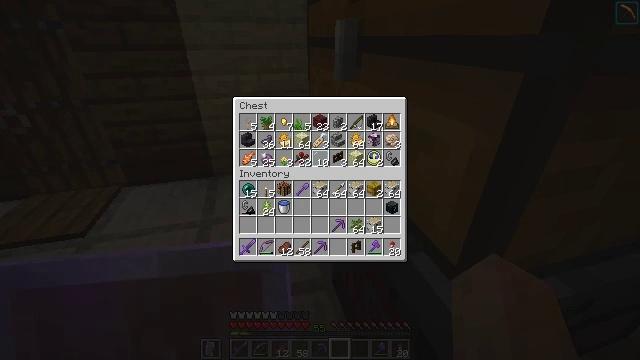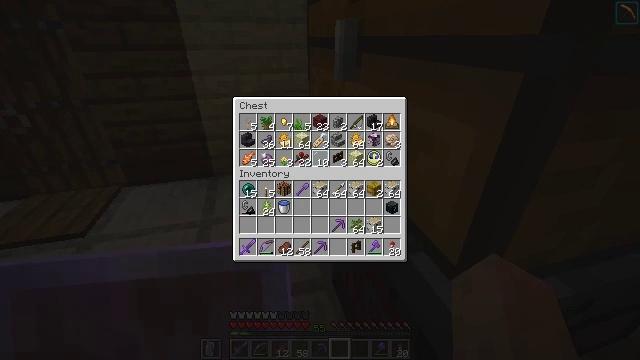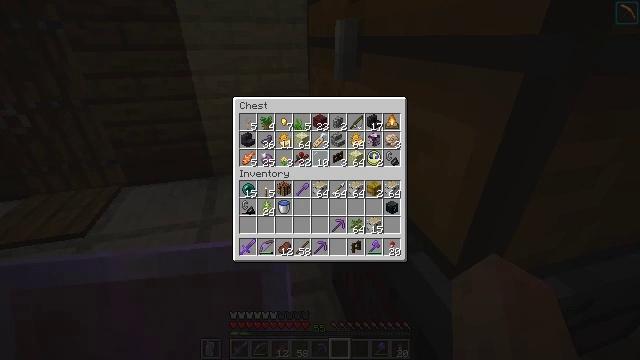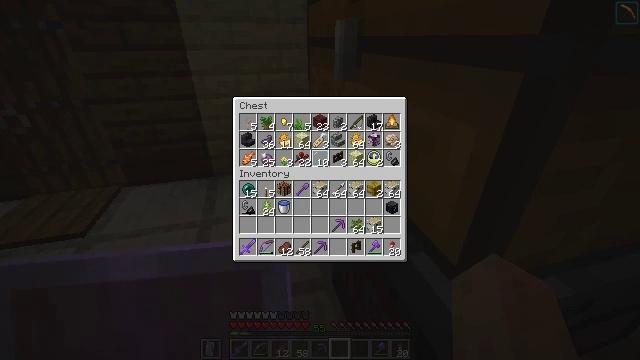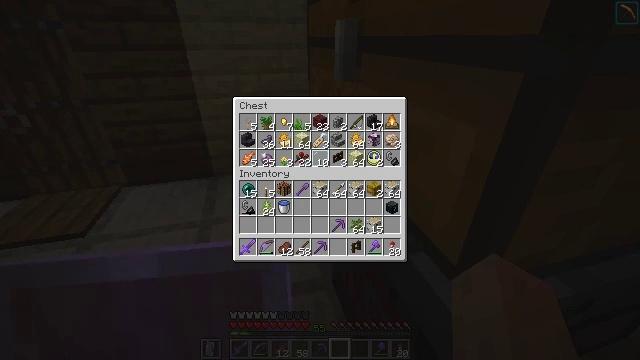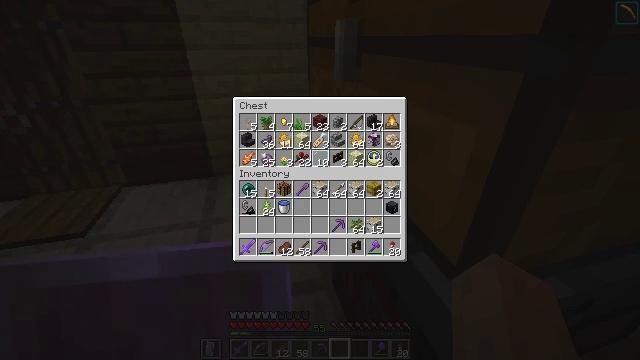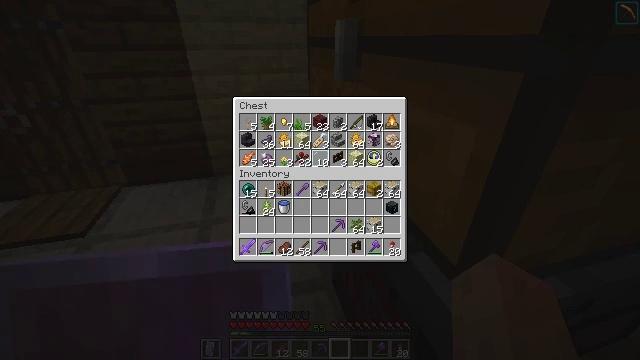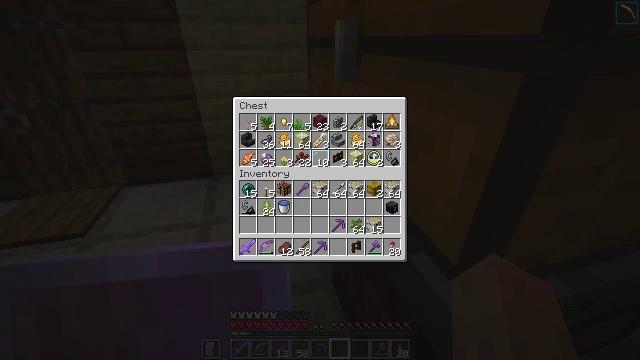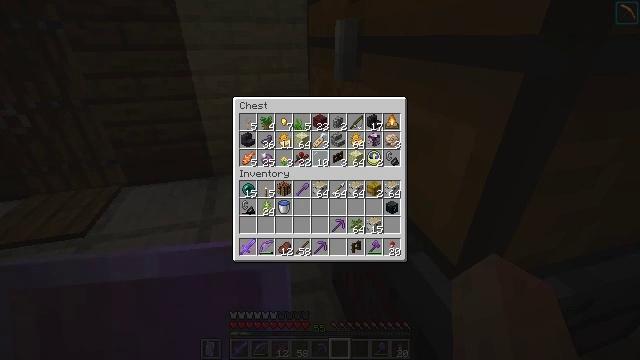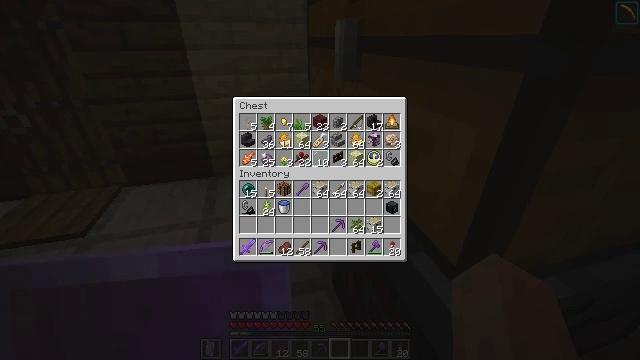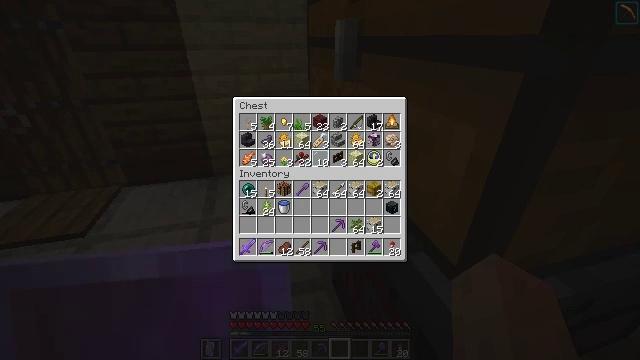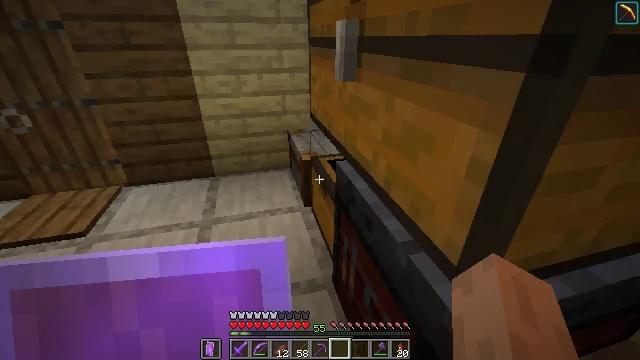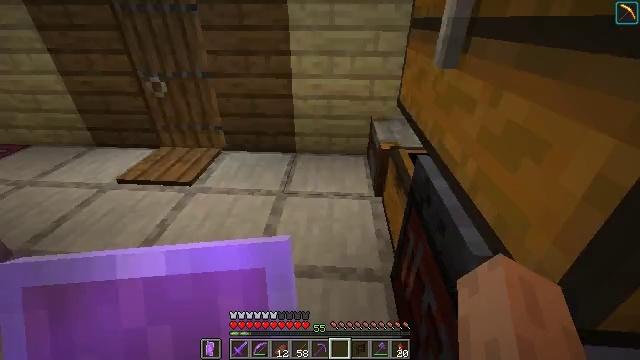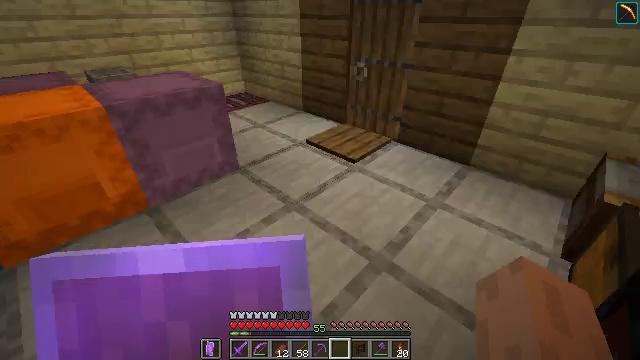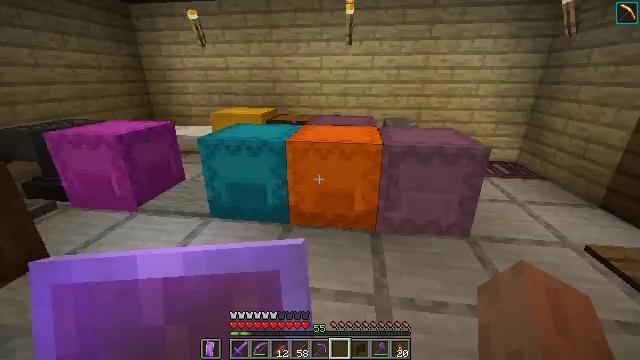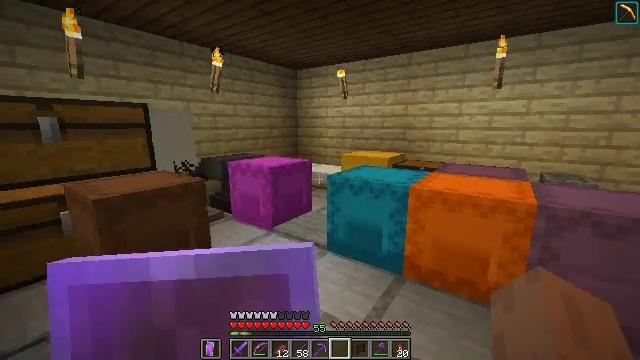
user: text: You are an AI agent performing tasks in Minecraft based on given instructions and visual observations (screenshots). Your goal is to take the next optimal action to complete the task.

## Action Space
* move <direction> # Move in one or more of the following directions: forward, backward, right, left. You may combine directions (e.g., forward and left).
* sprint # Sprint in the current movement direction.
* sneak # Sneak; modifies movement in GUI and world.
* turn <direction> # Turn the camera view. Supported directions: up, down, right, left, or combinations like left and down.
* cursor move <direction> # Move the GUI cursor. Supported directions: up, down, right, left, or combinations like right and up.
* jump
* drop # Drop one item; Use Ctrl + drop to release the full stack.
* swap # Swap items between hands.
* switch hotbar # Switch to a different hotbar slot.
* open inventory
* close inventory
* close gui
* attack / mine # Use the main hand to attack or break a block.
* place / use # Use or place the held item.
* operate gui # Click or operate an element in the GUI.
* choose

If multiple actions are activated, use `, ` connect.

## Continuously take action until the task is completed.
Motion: motion action
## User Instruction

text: Craft a lead using the crafting table and the right materials.
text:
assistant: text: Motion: no_op
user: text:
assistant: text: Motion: no_op
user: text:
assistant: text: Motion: no_op
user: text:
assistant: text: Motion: no_op
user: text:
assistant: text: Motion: no_op
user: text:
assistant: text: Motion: no_op
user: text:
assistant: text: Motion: no_op
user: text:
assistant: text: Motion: no_op
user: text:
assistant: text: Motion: no_op
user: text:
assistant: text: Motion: no_op
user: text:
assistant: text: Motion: no_op
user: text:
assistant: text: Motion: turn left and down
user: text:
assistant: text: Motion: turn left and down
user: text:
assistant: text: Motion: turn left and up
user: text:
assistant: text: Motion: turn left and up
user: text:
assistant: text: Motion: no_op
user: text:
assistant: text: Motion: no_op
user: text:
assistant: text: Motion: no_op
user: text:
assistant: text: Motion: no_op
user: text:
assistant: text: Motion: no_op
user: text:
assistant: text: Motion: no_op
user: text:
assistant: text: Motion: no_op
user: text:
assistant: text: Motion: move forward, turn right and down
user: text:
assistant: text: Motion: move forward, turn right
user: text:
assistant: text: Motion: move forward
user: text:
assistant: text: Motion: move forward
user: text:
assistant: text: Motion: move forward, turn right and down
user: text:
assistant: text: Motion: move forward, turn right
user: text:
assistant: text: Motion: move forward
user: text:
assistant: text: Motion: move forward